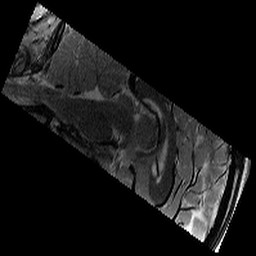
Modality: T2w
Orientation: sagittal
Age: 11
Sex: male
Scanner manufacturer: siemens
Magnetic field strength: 3 T
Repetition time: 9.23 s
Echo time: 0.067 s